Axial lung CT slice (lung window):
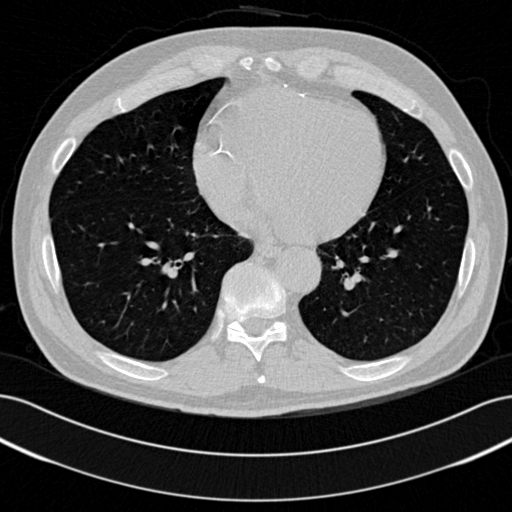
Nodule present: no